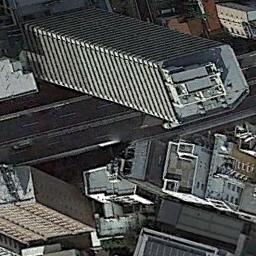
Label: commercial_area